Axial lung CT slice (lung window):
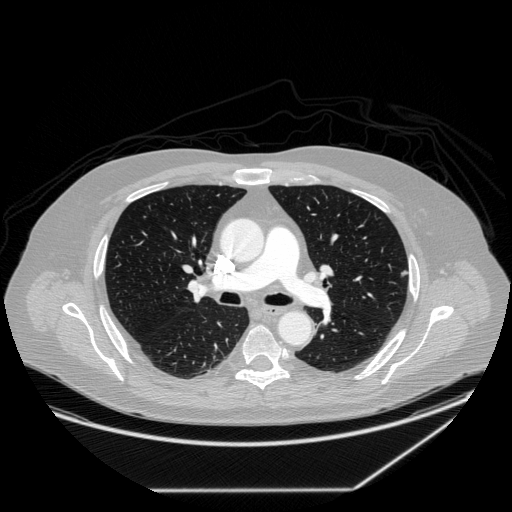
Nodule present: yes
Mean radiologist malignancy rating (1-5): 3